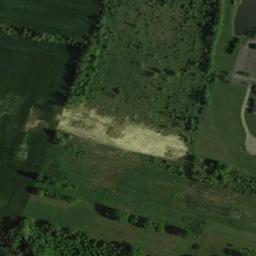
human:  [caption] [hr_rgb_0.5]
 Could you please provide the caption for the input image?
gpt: There is a bare field on the grass .

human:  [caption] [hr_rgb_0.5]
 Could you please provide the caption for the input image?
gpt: This meadow has dense grasses and some chaparrals .

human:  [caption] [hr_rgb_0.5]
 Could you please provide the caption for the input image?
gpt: There are many green trees on the green grass .

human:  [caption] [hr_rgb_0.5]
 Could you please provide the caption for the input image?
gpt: There are many trees on the meadow .

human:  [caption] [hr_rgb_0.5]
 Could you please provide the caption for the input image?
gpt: There are some trees around the green meadow .